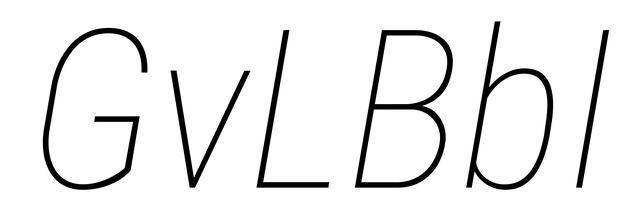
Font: Roboto-Italic_Condensed_Thin_Italic